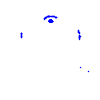
Particle: kaon